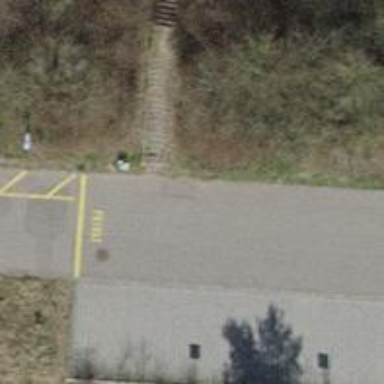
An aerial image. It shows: Road with steps.